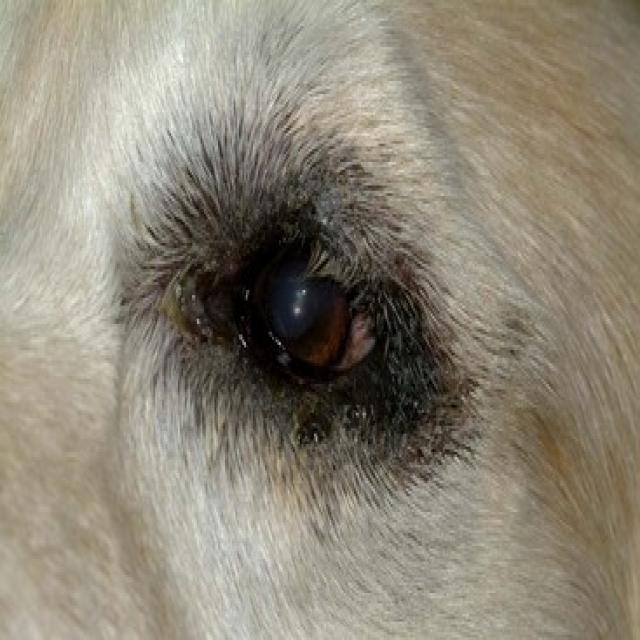
Canine hypersensitivity reaction — allergic skin response with urticaria, erythema, pruritus, and angioedema. May be food, environmental, or flea allergy related.